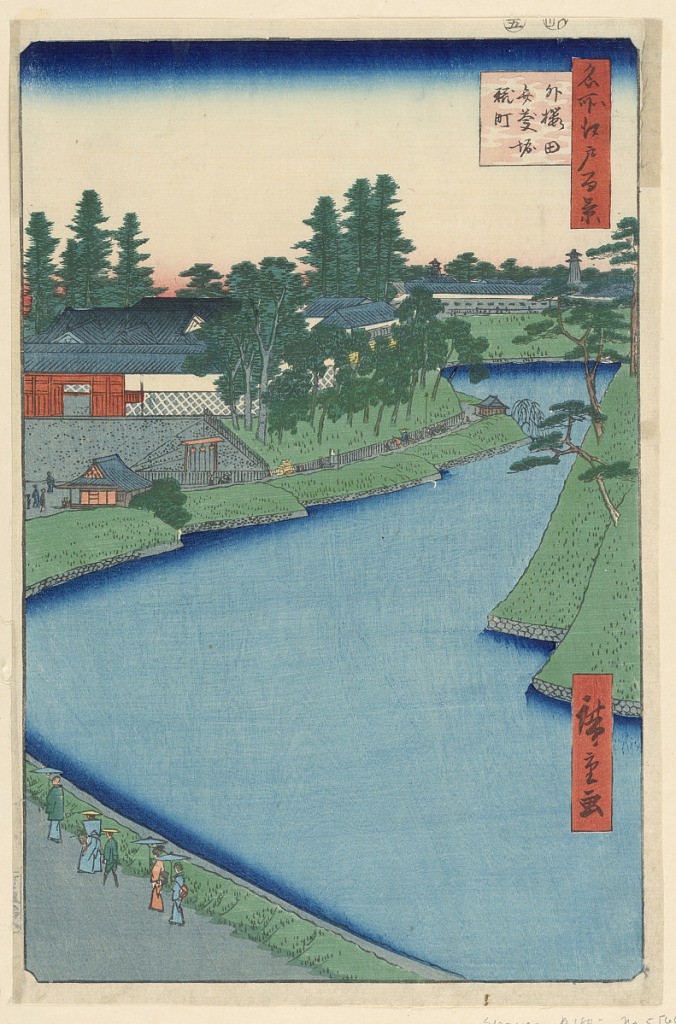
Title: Scene of the Moat
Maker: Ando Hiroshige, Japanese, 1797–1858
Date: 1797-1858
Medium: Woodblock print in colored ink on paper
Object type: Print
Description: A summer view of the imperial palace moat shows lush green vegetation everywhere. The few visitors show the enormity of the trench that protects the royal family of Japan.